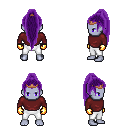
a pixel art fantasy rpg character, male body template, dark elf, purple skin, maroon long-sleeve shirt, white pants, purple extra-long topknot hairstyle, bronze tiara, gold gloves, four views (front, back, left, right), 2x2 character sprite sheet, small pixel art, hard edges, no anti-aliasing